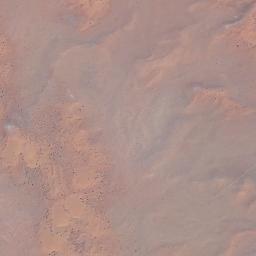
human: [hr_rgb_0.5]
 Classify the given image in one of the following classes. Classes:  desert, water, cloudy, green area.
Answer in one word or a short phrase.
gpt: desert